Question: I am trying to pick out 'Shop's with the specified '$item_id'.
An 'Item' can have multiple 'Image's, but I only want the .
The current code gives me only the first image, but it duplicates the item as many times as there are images.
Here's the code:
'''
$shops = Shop::with(array('items' => function($query) use ($item_id) {
$query->select('items.id', 'items.name', 'items_images.path AS image');
$query->join('items_images', 'items.id', '=', 'items_images.item_id');
$query->where('items.id', '=', $item_id);
}))
->get(array('shops.id', 'shops.shop_name', 'shops.lat', 'shops.lng'));
'''
And the current output:

How can I avoid getting all the duplicates?
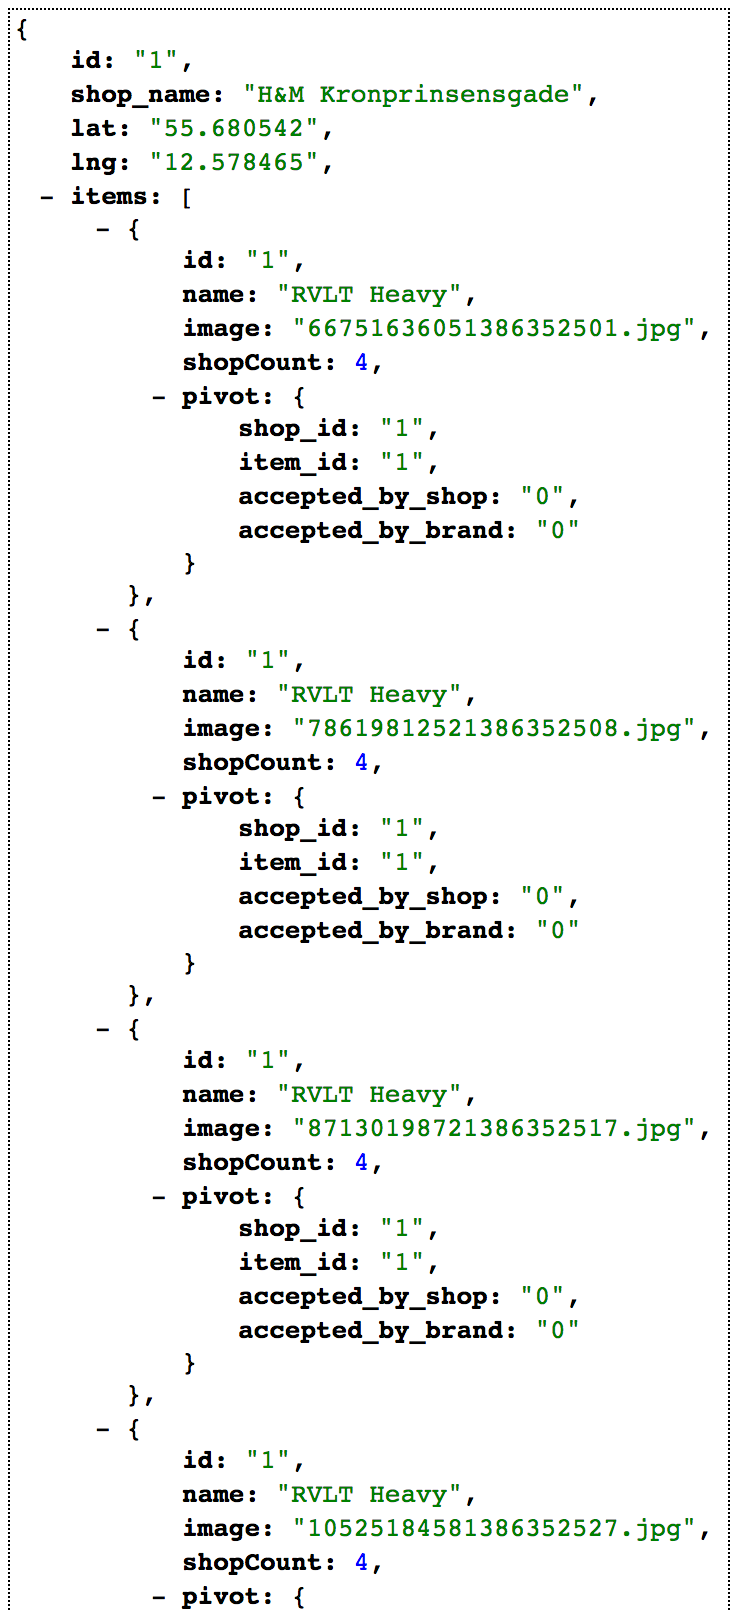
Answer: I think this will work.. I haven't done much at all with this syntax but I think this is how it would work (assuming main is in the items_images table)
'''
$shops = Shop::with(array('items' => function($query) use ($item_id)
{
$query->select('items.id', 'items.name', 'items_images.path AS image');
$query->join('items_images', function($join)
{
$join->on('items.id', '=', 'items_images.item_id')
->where('items_images.main', '=', 1);
})
$query->where('items.id', '=', $item_id);
}))->get(array('shops.id', 'shops.shop_name', 'shops.lat', 'shops.lng'));
'''
Found the <URL> on it... if you want to include it in the JOIN then it looks like you have to add a where to the JOIN